Field crop: maize
Growth stage: 2
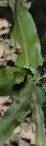
Species: maize